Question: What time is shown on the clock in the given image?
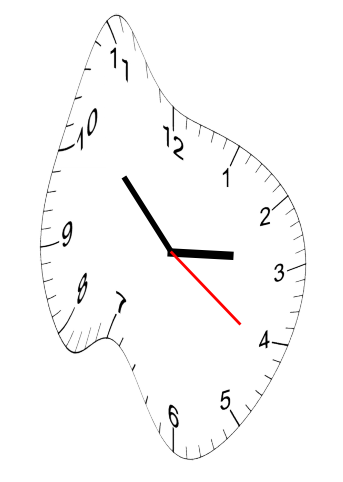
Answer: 02:52:21